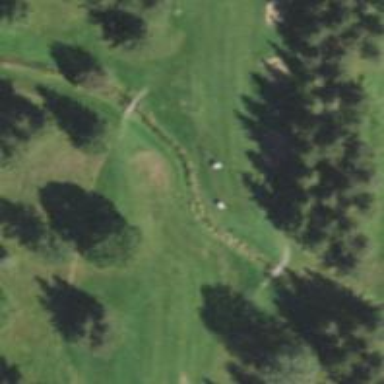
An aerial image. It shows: Water hazard on golf course. The hazard is natural water feature.